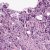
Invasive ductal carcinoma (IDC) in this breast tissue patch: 1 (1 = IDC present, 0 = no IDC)